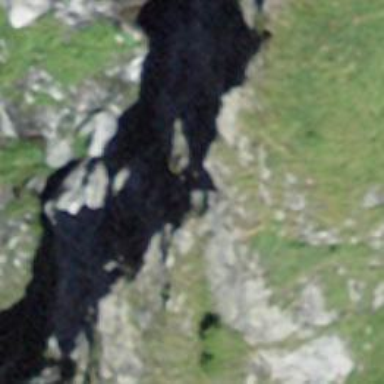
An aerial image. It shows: Natural cliff.